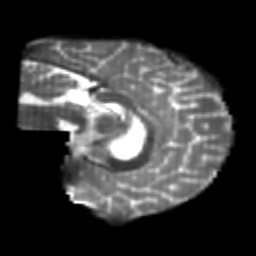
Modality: T2w
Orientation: sagittal
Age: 21
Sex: female
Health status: healthy
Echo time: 0.074 s